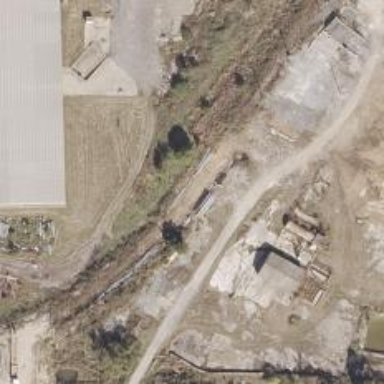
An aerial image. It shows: Abandoned railway.